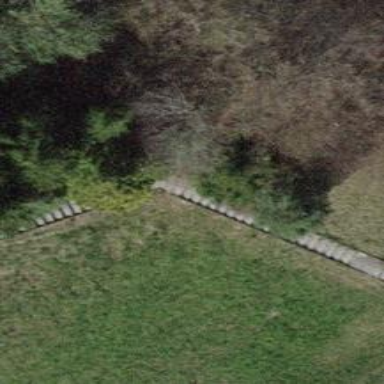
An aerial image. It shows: Set of steps on the road.